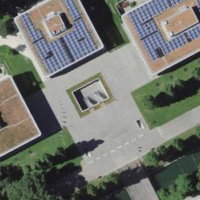
EUNIS habitat code: 54
Species observed at this site:
Trifolium pratense
Melampyrum arvense